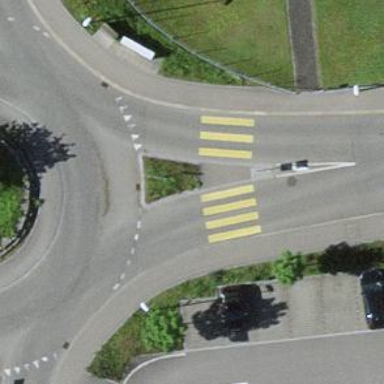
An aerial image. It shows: Zebra crossing with crossing island.